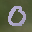
Label: 0